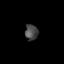
Tissue: skin
Cell type: Epithelial cells
Senescence score: 0.1788
Nuclear area (px): 199
Mean DAPI intensity: 73.07